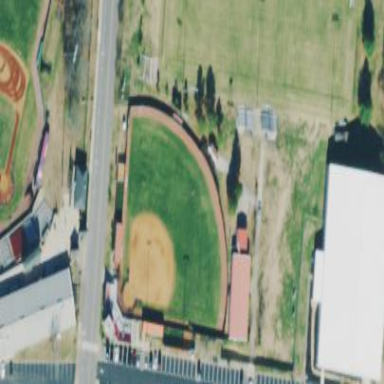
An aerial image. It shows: Baseball pitch for leisure and sports activities.